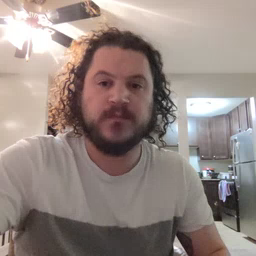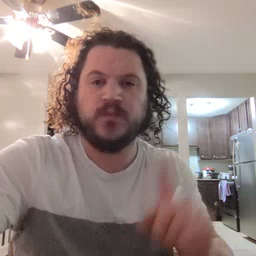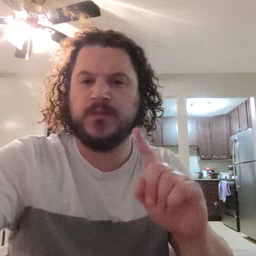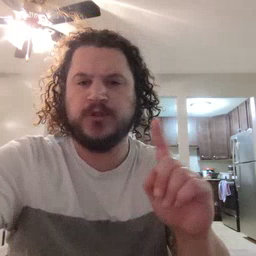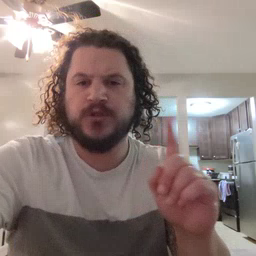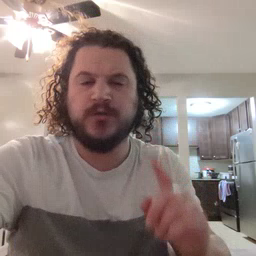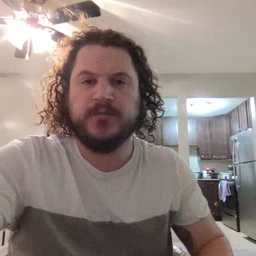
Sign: where